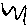
Label: zigzag